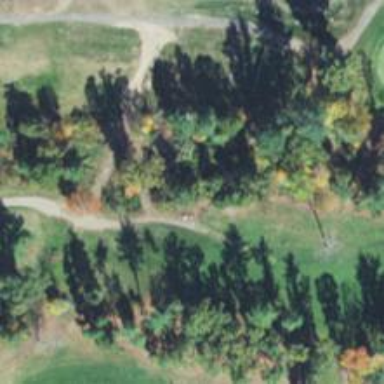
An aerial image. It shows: Path used for both walking and golf.